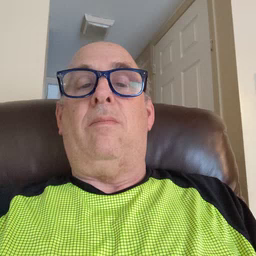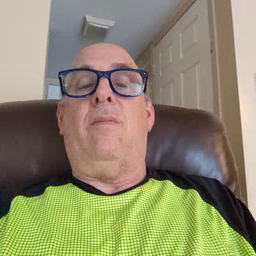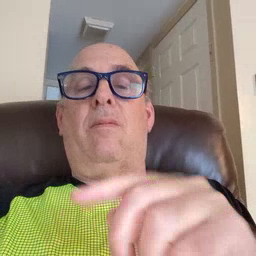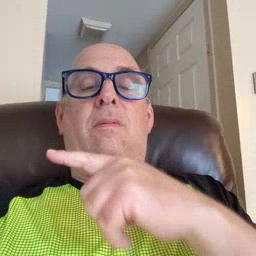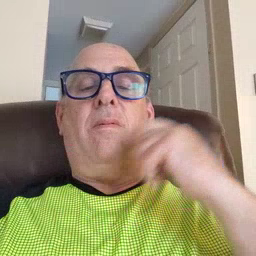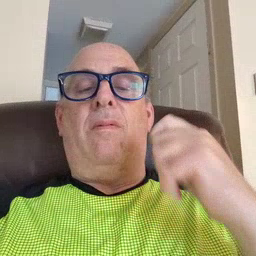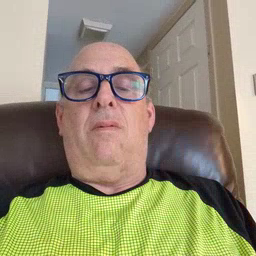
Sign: dryer